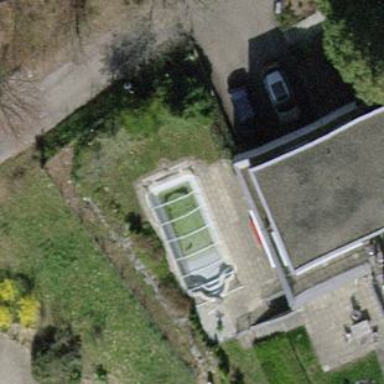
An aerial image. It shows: Outdoor swimming pool located on leisure land.